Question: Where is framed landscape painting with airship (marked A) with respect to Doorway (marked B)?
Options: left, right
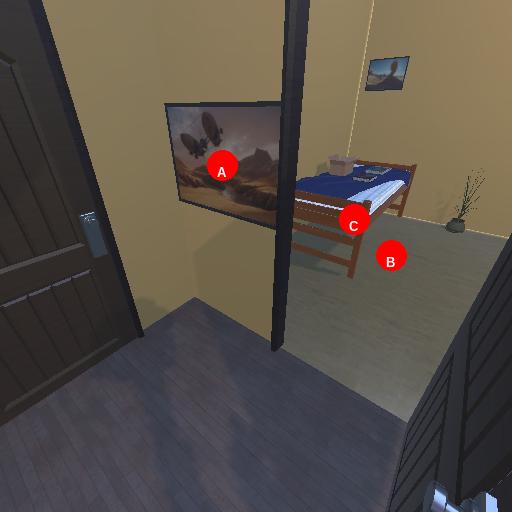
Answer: left